Question: I would like to know if there is a way, either in the inspector (developer tools) of Firefox or Chrome, to copy html exactly like the dev tool is displaying it.
A lot of pages don't have well formatted code. If you go to "View Source Code" (CTRL+U) it's sometimes a mess. The dev tools of both browser do a very neat formatting and indentation, but I cannot figure out how to copy it.
For example, the code looks like this in the inspector:

Pasted to sublime text, it is just one long line of code:
'''
<div class="mod_customnav block"><a href="startseite.html#skipNavigation50" class="invisible">Navigation uberspringen</a><ul class="level_1"><li class="verband first"><a href="vereine.html" title="Die Vereine im Badischen Sportschutzenverband" class="verband first">Vereine</a></li><li class="geschaeftsstelle"><a href="oeffnungzeiten.html" title="Die Offnungszeiten der Geschaftsstelle" class="geschaeftsstelle">Offnungzeiten</a></li><li class="geschaeftsstelle"><a href="anfahrtsplan.html" title="So finden Sie uns" class="geschaeftsstelle">Anfahrtsplan</a></li><li class="formulare"><a href="waffenrecht.html" title="Waffenrechtliche Formulare" class="formulare">Waffenrecht</a></li><li><a href="sitemap.html" title="Die Website im Uberblick">Sitemap</a></li><li><a href="kontakt.html" title="Kontaktformular">Nachricht an uns</a></li><li class="last"><a href="impressum.html" title="Impressum" class="last">Impressum</a></li></ul><a id="skipNavigation50" class="invisible">&nbsp;</a></div>
'''
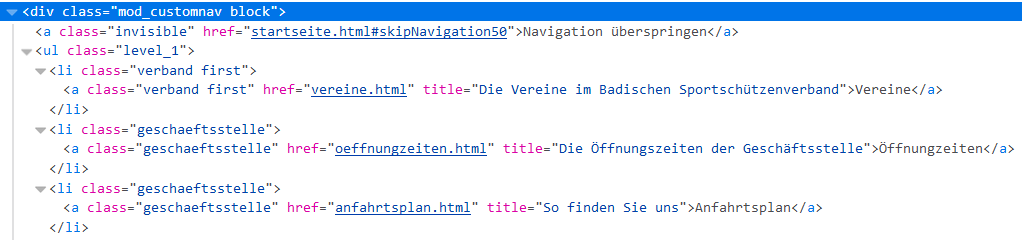
Answer: As far as I know, there is no way to copy the HTML in a formatted way. Though, at least for the Firefox DevTools exists a <URL>, so you can copy them. I'm not sure, though, whether this is meant to copy the elements in a formatted way or also just copies the HTML source.
Having said that, there are online tools like the <URL>, which allow to do that.